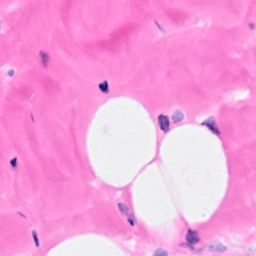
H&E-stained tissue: Breast